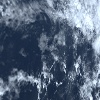
Label: cloud